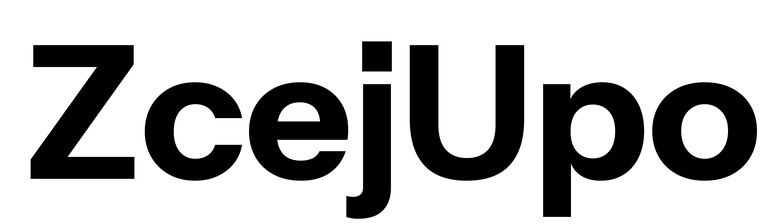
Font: InstrumentSans_Bold